Chest X-ray. View position: PA
Patient age: 66
Patient sex: F
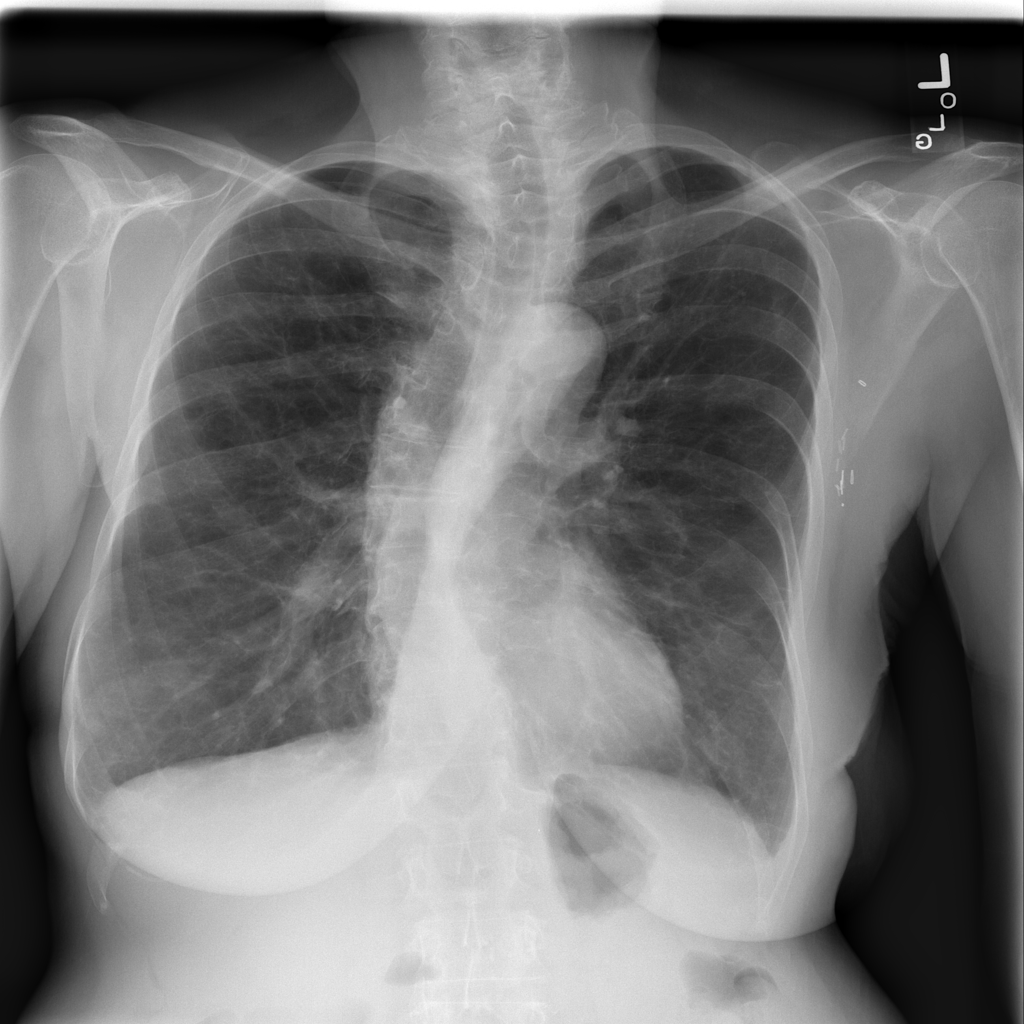
Finding: Pneumothorax